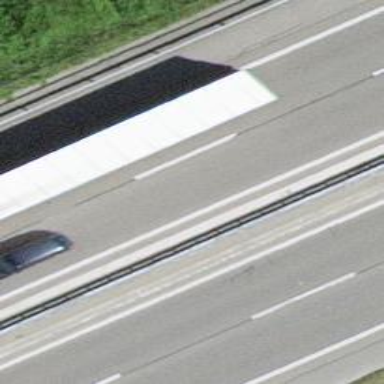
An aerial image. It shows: Asphalt motorway.